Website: bh-photo
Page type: address-validator
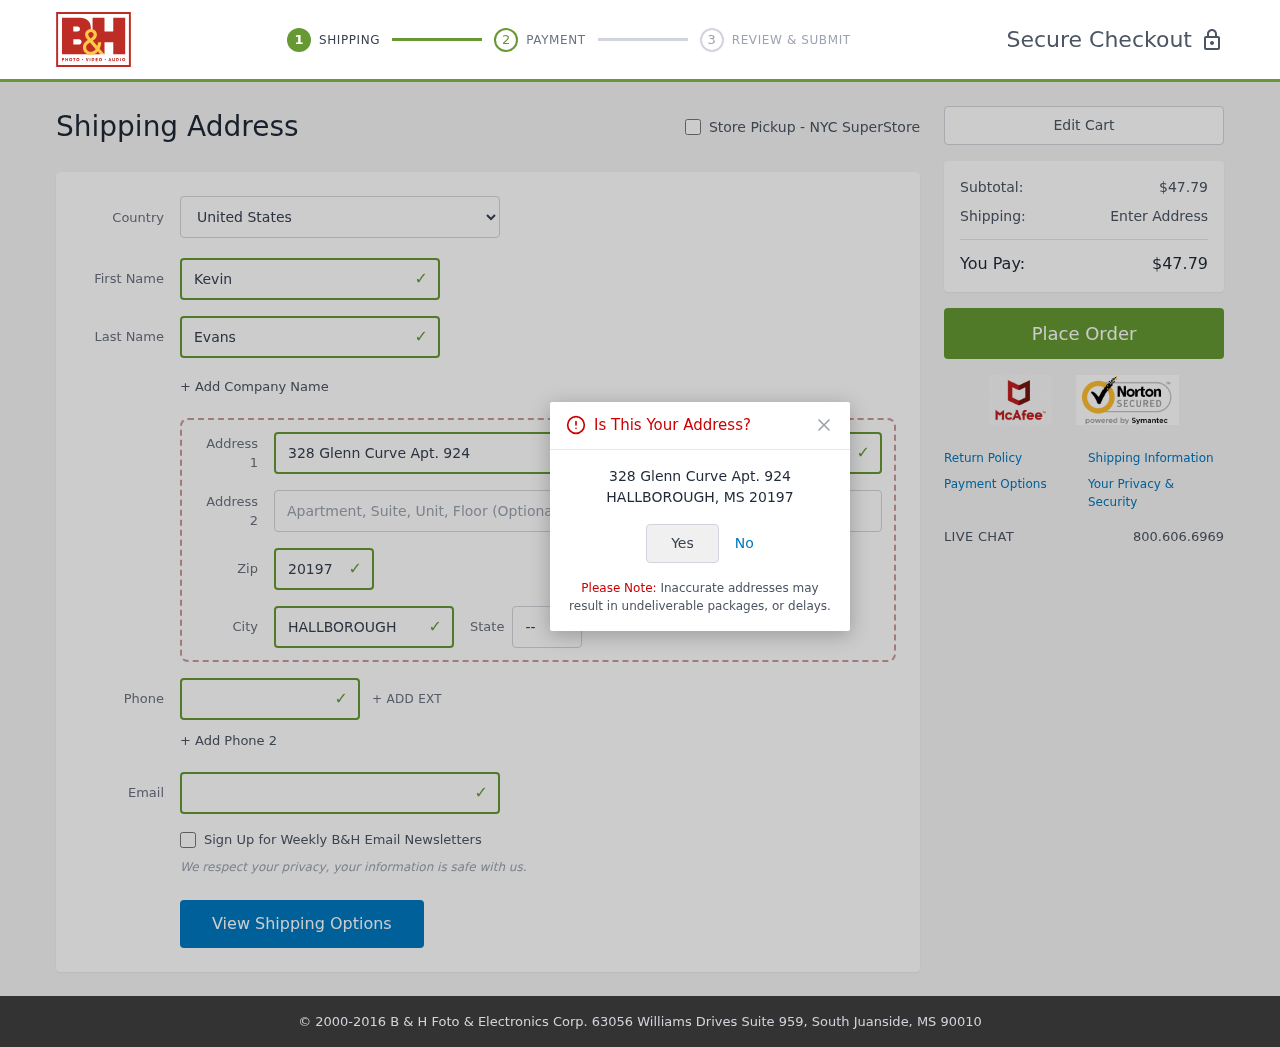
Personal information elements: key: PII_CITY
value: Hallborough
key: PII_COUNTRY
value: United States
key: PII_EMAIL
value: kevin_evans@gmail.com
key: PII_FIRSTNAME
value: Kevin
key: PII_LASTNAME
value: Evans
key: PII_PHONE
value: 7723115722
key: PII_POSTCODE
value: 20197
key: PII_STATE_ABBR
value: MS
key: PII_STREET
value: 328 Glenn Curve Apt. 924
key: PII_CITY_CONFIRM
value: HALLBOROUGH
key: PII_POSTCODE_FULL
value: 20197
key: PII_POSTCODE_NUMERIC
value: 20197
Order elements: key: ORDER_SUBTOTAL
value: $47.79
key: ORDER_TOTAL
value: $47.79